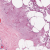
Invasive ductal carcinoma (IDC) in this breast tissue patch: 0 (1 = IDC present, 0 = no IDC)